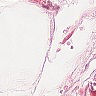
Metastatic tissue present: no